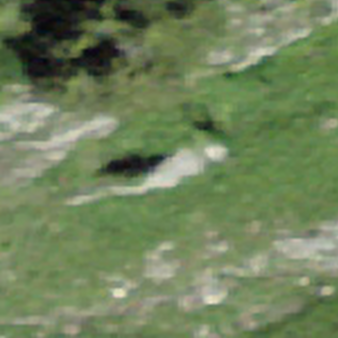
Label: other